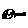
Label: moon